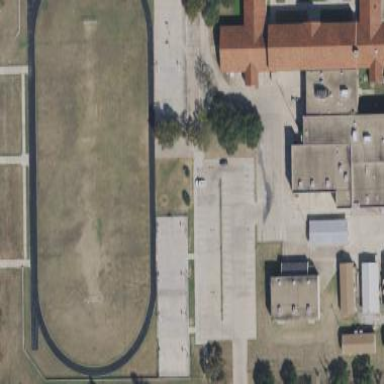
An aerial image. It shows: School.